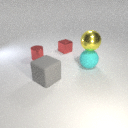
small red metal cube behind small red metal cylinder